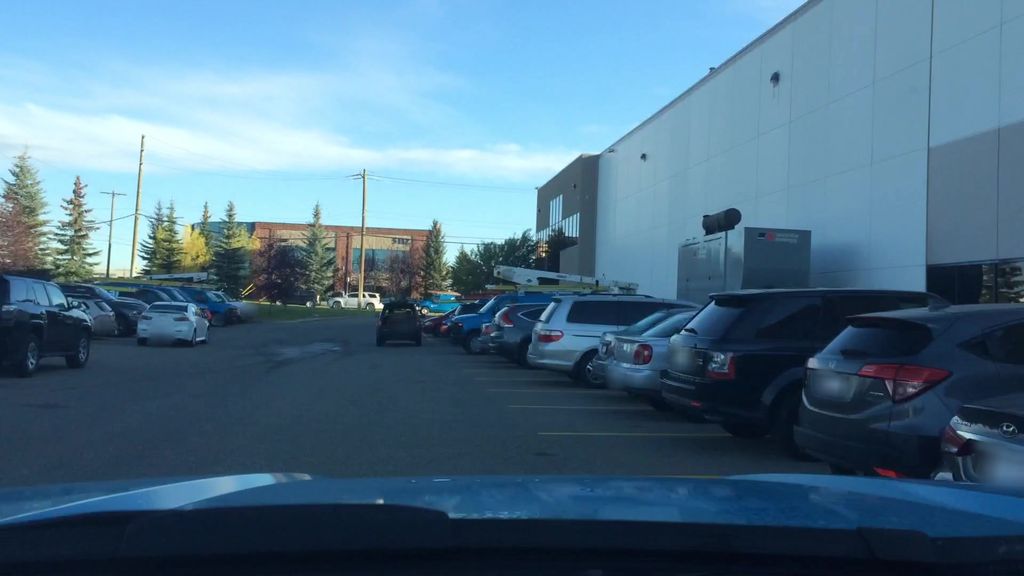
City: calgary